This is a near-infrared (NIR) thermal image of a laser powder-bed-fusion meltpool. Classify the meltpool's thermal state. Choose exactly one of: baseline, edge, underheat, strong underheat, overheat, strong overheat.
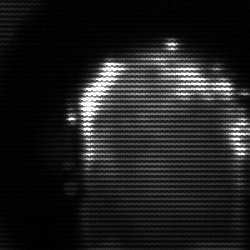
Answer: baseline